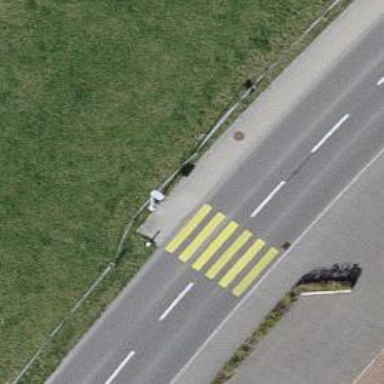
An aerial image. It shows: Zebra crossing on the road.